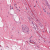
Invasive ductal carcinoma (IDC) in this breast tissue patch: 0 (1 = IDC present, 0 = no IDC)